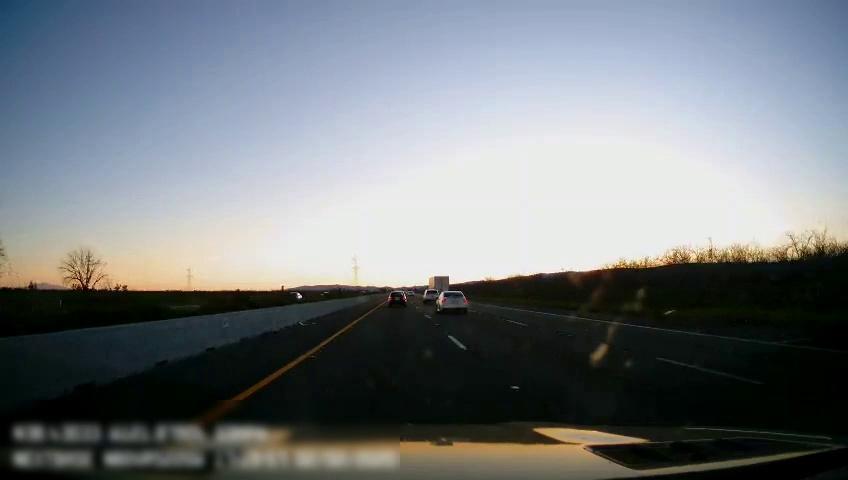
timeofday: Dusk/Dawn/Twilight
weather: Sunny
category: Drivable Space
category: Vehicles | Car
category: Vehicles | Truck
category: Vehicles | Car
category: Vehicles | SUV
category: Vehicles | Car
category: Lanes | Current Lane
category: Lanes | Alternate Lane
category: Lanes | Alternate Lane
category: Lanes | Alternate Lane